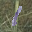
Label: 1